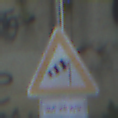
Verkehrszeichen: SeitenwindVonRechts
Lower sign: LaengeEinerStrecke6
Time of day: Midday
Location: Outdoor (Urban)
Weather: Clear
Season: NotSpecified
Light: Natural